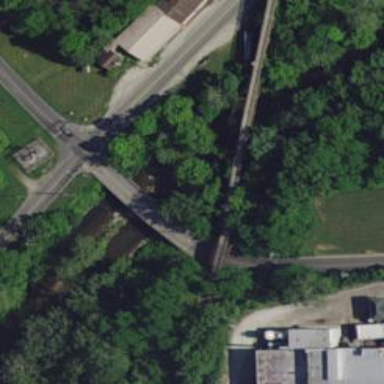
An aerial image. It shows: Abandoned railway bridge over cycleway.